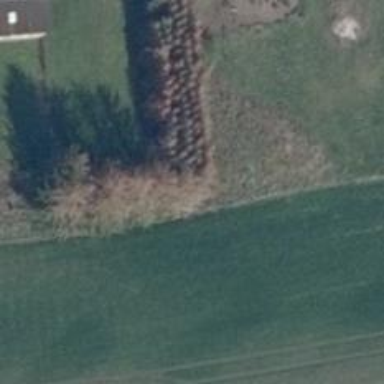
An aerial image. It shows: Row of trees in natural setting.